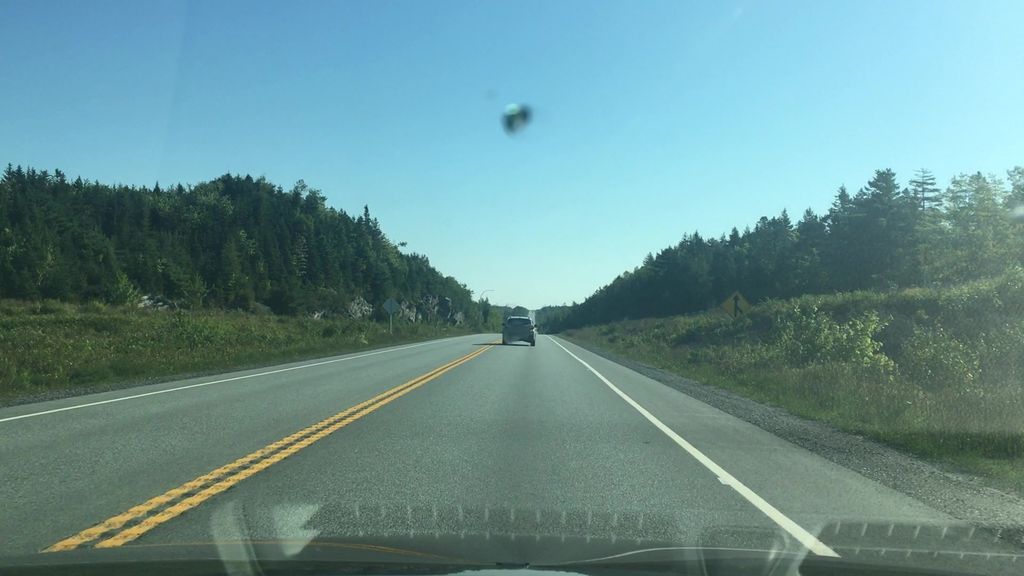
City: halifax